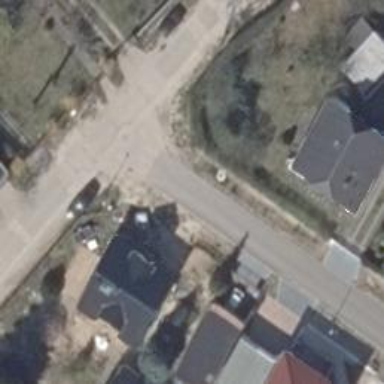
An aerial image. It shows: Smooth asphalt road in residential area.